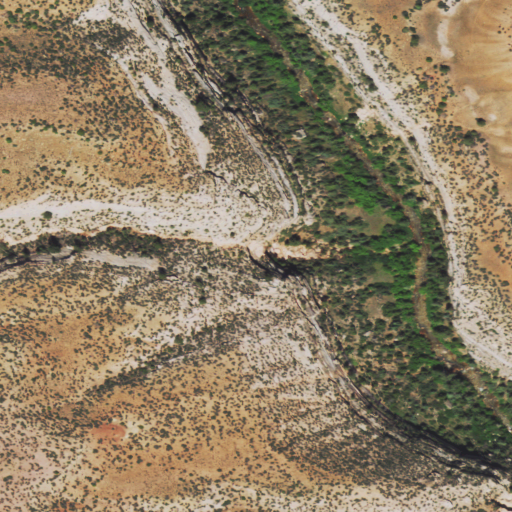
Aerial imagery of valley in Wyoming named Hunter Draw containing shrub, grassland, and evergreen forest